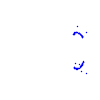
Particle: proton